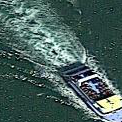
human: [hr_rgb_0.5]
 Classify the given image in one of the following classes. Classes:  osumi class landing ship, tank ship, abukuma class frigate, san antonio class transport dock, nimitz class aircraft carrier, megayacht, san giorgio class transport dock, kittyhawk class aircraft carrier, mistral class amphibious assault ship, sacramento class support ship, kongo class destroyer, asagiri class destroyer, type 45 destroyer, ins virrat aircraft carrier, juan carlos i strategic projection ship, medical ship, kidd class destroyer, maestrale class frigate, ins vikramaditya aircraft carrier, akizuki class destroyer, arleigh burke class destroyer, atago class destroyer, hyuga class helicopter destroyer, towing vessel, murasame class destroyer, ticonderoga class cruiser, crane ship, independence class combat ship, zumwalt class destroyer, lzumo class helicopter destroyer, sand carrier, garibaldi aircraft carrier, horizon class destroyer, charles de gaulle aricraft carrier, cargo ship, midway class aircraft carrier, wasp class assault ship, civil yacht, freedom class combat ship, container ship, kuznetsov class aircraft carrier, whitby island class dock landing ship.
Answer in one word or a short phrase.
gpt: Civil yacht